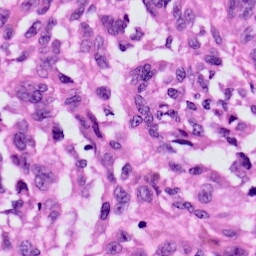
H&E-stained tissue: Skin